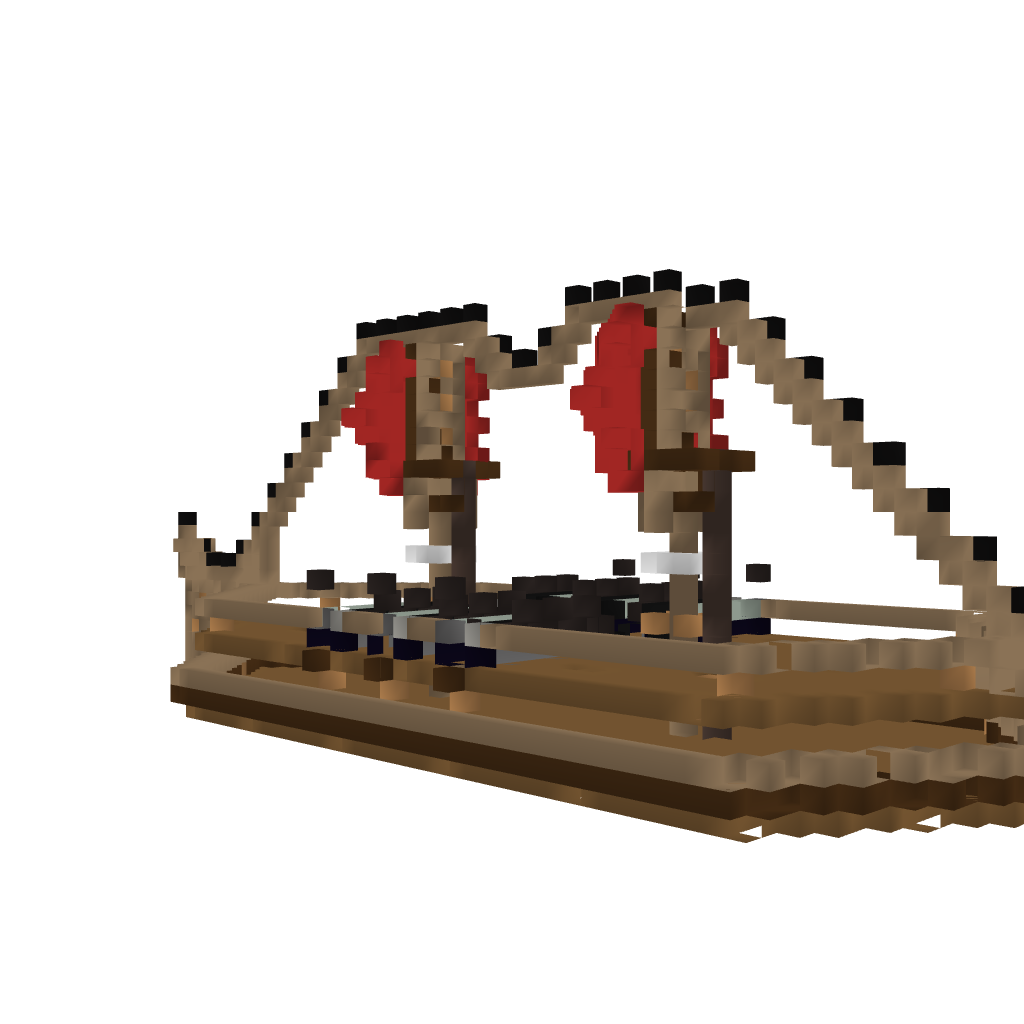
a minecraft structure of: Cannon Ship MKII